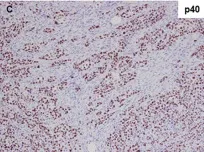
Histological findings and BRAF K601E sequence data. (B-D) The primary tumor sample was negative for TTF-1 expression but positive for p40 and p16 expression (all shown at 20x).
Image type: pathology (immunostaining)